Question: Count the number of objects in the diagram.
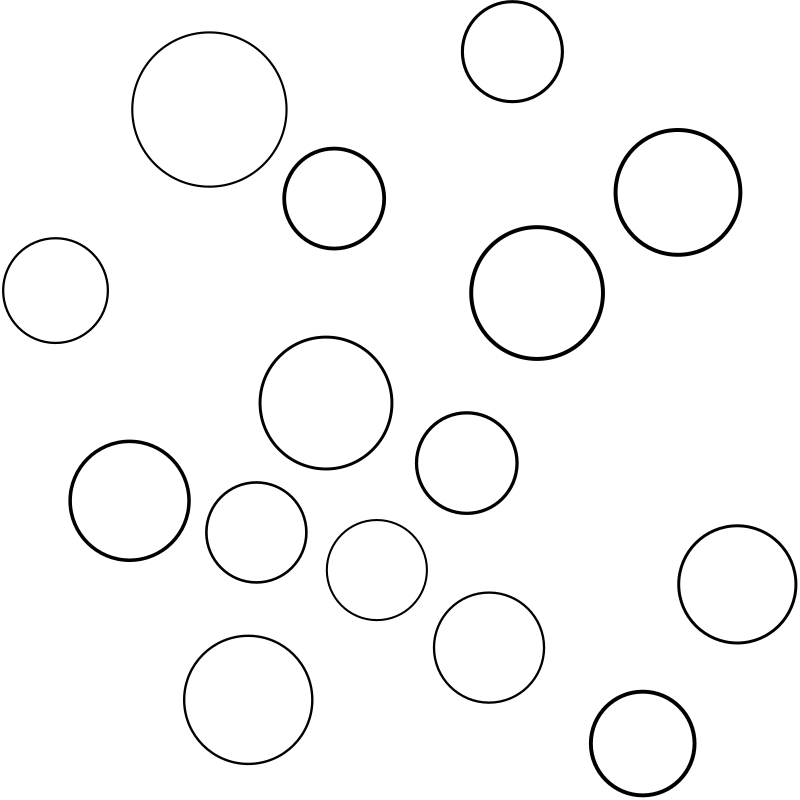
Answer: 15